Question: Count the number of objects in the diagram.
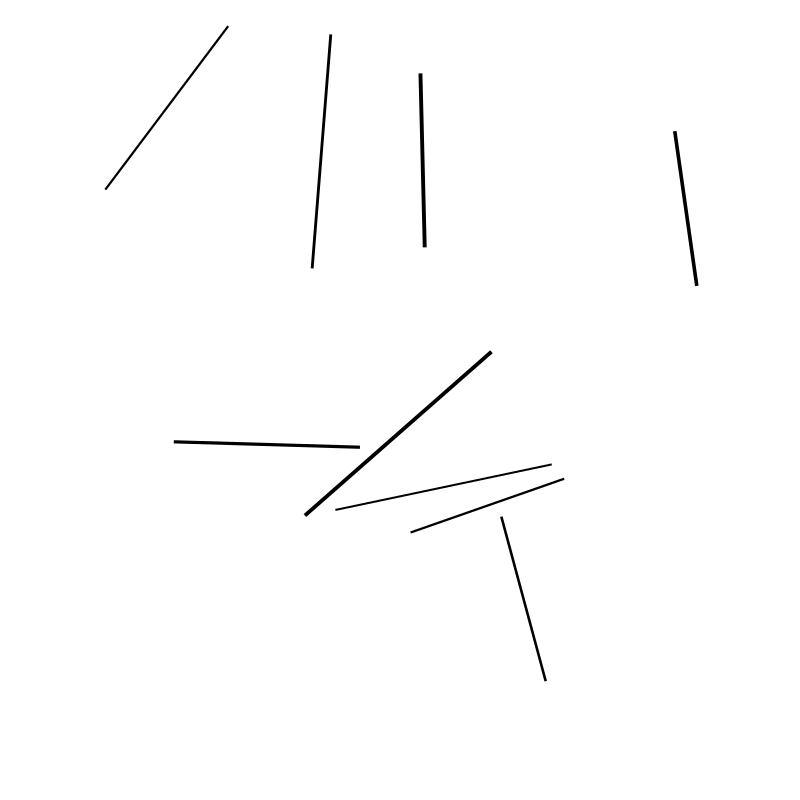
Answer: 9